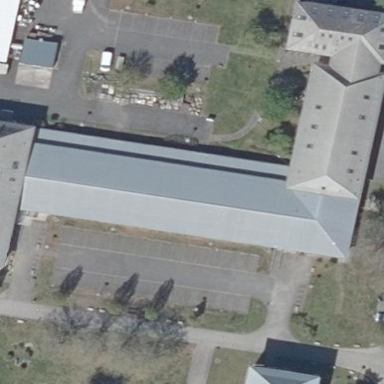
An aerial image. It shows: Part of building.